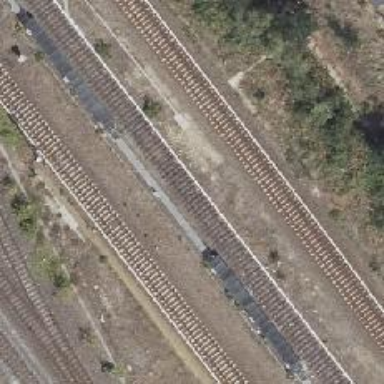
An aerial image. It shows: Yard used for service maintenance of electrified light rail railway.